Field crop: maize
Growth stage: 1
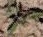
Species: atriplex